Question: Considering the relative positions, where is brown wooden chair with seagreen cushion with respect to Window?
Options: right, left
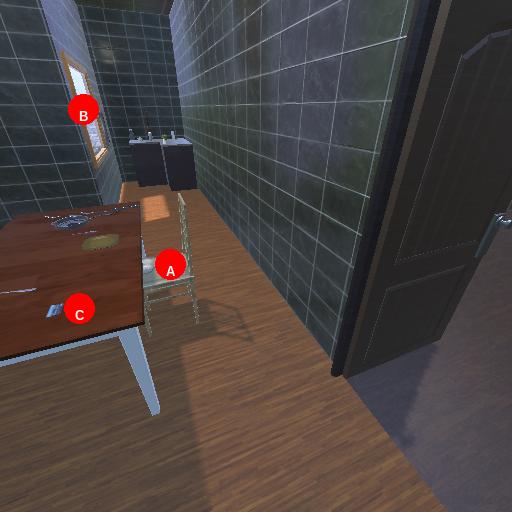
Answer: right